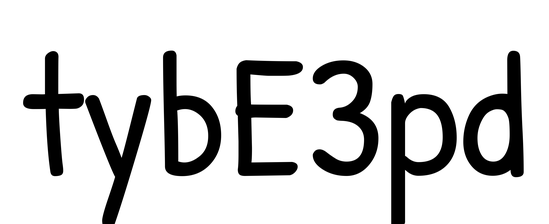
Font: PatrickHand-Regular